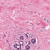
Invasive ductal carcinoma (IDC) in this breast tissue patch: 0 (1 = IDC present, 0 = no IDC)